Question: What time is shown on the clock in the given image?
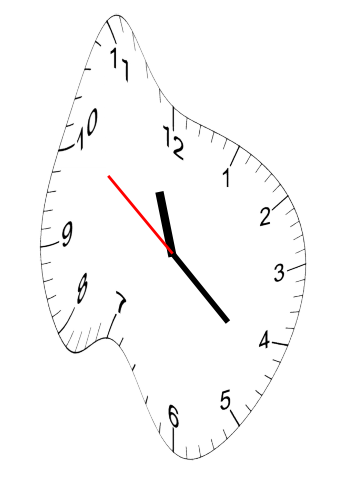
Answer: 11:21:51